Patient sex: F
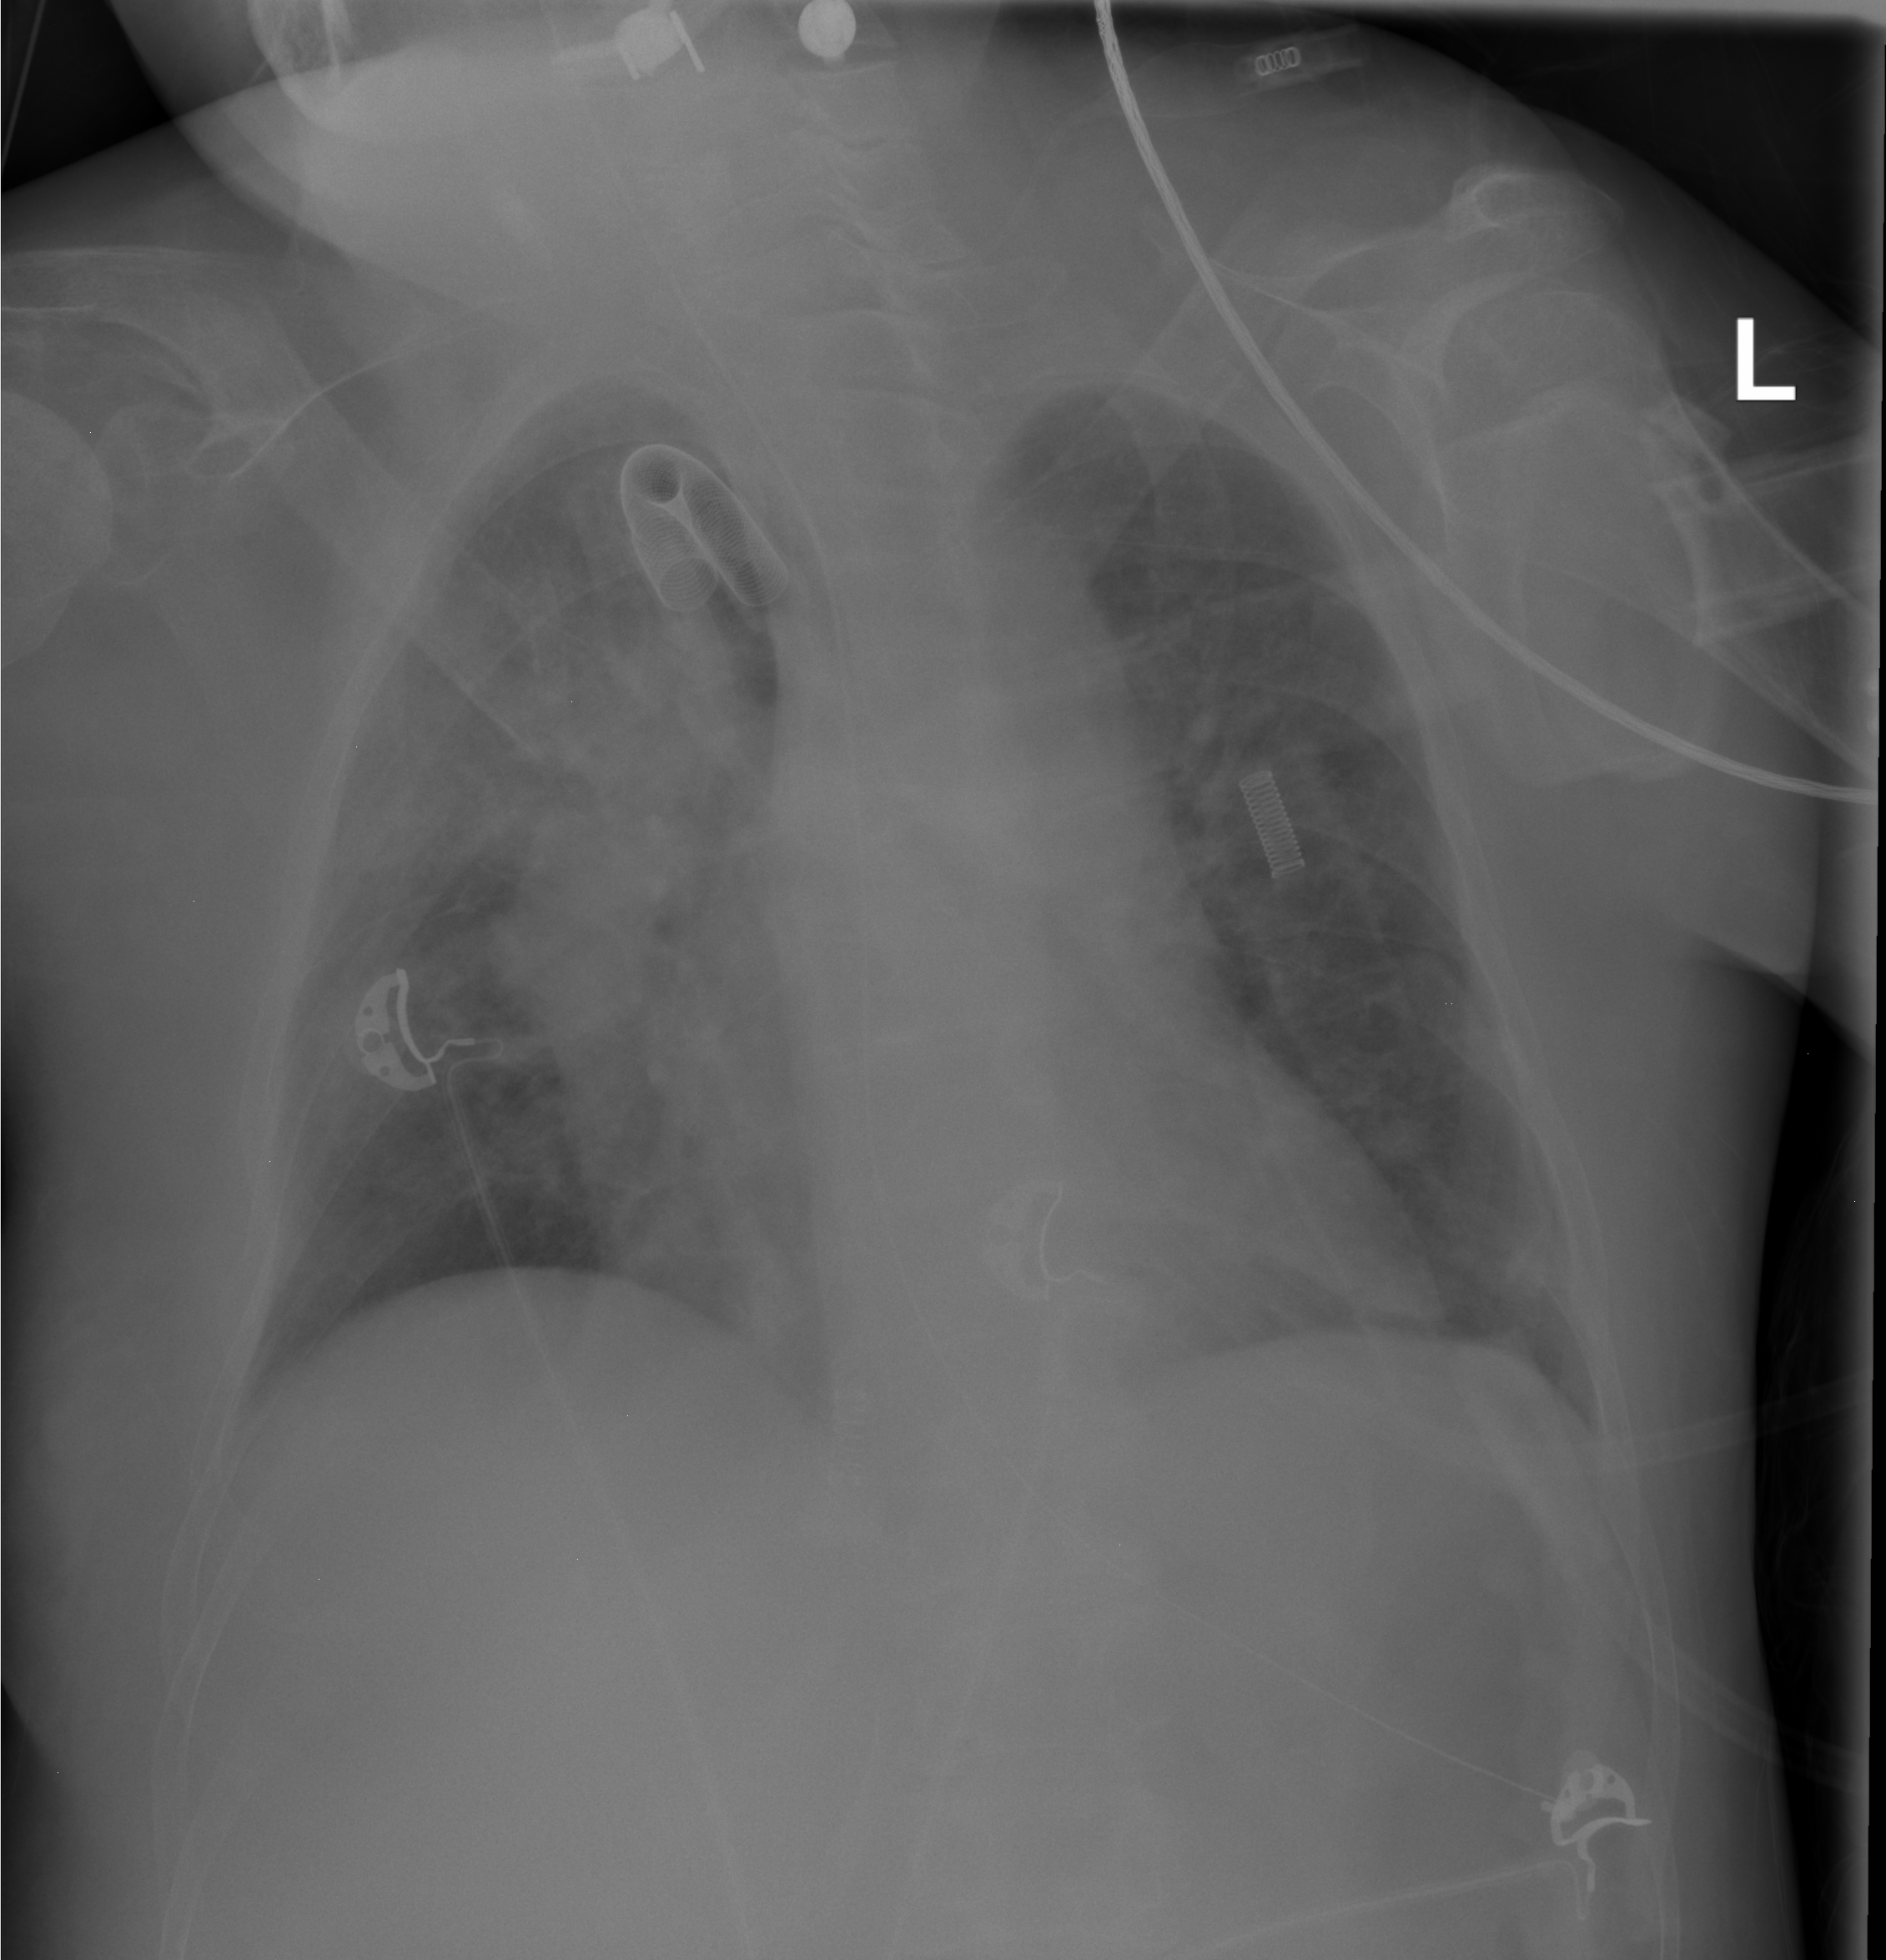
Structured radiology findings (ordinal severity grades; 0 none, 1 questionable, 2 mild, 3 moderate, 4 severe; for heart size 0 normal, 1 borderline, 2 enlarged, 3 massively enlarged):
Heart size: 2
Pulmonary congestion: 0
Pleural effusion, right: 0
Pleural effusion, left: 0
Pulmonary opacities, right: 4
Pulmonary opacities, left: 2
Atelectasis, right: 0
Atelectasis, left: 0